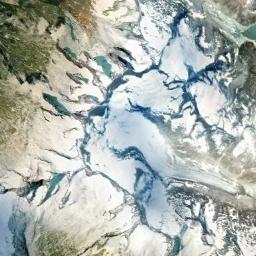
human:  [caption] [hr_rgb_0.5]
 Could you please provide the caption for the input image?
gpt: The snow berg is consist of bare land and white snow .

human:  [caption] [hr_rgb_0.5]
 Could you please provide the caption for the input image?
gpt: The snowberg is covered with snow and ice in the top and some small lakes are in the snowberg .

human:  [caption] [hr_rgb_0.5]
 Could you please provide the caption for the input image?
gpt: White, Brown, And green transitions from the peaks to the bottom of the peaks in the Snow Mountain Range .

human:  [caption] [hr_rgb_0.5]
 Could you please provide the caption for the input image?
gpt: There is snow on the part of the snowberg .

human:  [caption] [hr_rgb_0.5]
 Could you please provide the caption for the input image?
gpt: There are much snow and some rivers on the snowberg .